Interaction volume radius: 5 \u00c5
Interaction volume height: 20 \u00c5
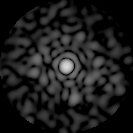
Disorder parameter: 0.8808